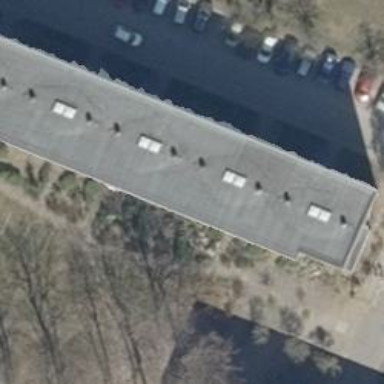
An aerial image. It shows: Flat-roofed apartment building.